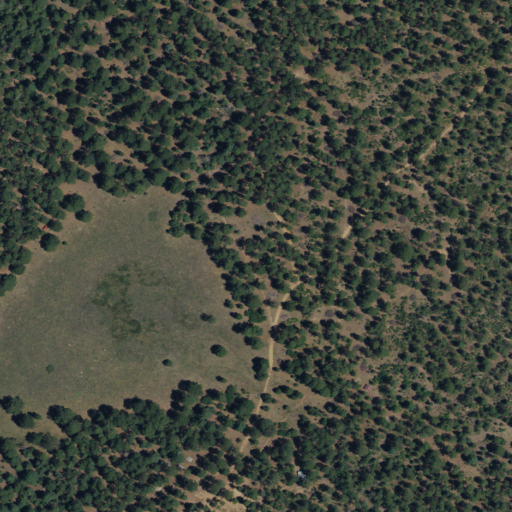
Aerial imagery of plain(s) in New Mexico named Miners Park containing evergreen forest, shrub, woody wetlands, and open development